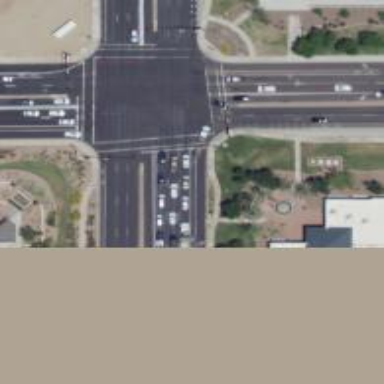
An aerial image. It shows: Solid stop line on the road marking.